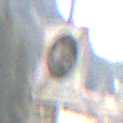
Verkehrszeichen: EndeFahrradstrasse
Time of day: Midday
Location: Outdoor (Nature)
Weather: PartlyCloudy
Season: NotSpecified
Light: Natural